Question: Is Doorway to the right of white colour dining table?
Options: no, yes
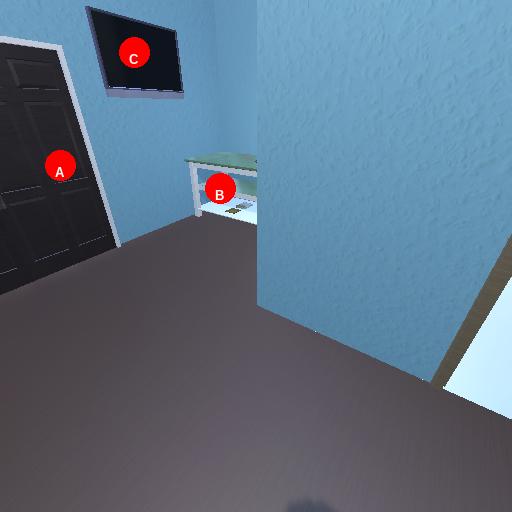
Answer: no